Question: I'm getting an error upon installing of <URL> gems. Ruby is already installed my system. I'm on Windows 7 - 64 bit.
'''
C:\Users\jitendra>gem install oily_png
Fetching: oily_png-1.0.2.gem (100%)
ERROR: Error installing oily_png:
The 'oily_png' native gem requires installed build tools.
Please update your PATH to include build tools or download the DevKit
from 'http://rubyinstaller.org/downloads' and follow the instructions
at 'http://github.com/oneclick/rubyinstaller/wiki/Development-Kit'
'''

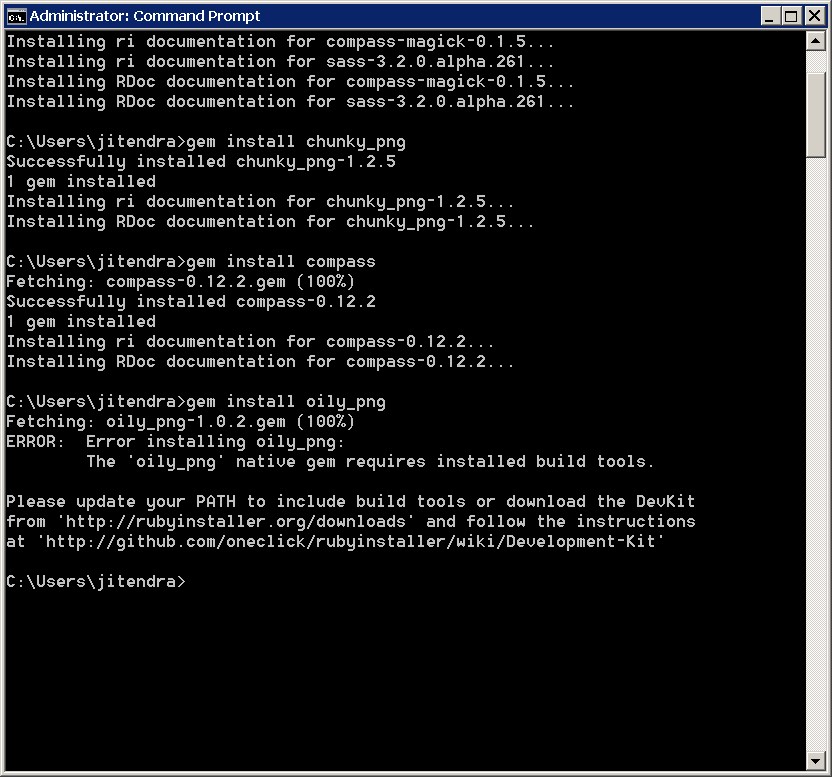
Answer: OilyPNG is written in C and therefore has to be compiled. You need to have a compiler installed and set up properly so that Ruby/Rubygems can find it in order to install the gem.
It is possible to release a gem with a Windows binary, so that compilation is not needed on Windows machines. Unfortunately, because I don't have a Windows machine nor do I have Windows development experience, I am not able to to this. (Pull requests are accepted though :)
My advice is to follow the advice Rubygems gave you:
'Please update your PATH to include build tools or download the DevKit from 'http://rubyinstaller.org/downloads' and follow the instructions at 'http://github.com/oneclick/rubyinstaller/wiki/Development-Kit''